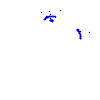
Particle: pion